Interaction volume radius: 5 \u00c5
Interaction volume height: 20 \u00c5
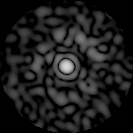
Disorder parameter: 0.7725